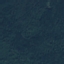
Land use / land cover: Forest